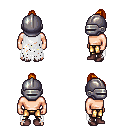
a pixel art fantasy rpg character, male body template, human, light skin, white tattered cape, gold greaves, light blonde short topknot hairstyle, metal helm, maroon shoes, four views (front, back, left, right), 2x2 character sprite sheet, small pixel art, hard edges, no anti-aliasing